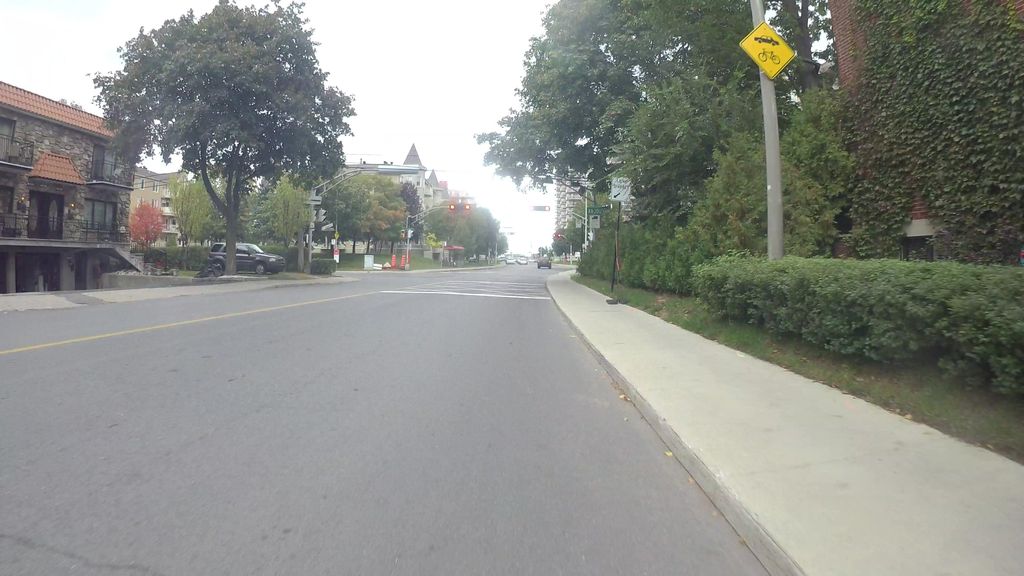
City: montreal